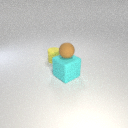
large cyan rubber cube in front of small yellow rubber cylinder